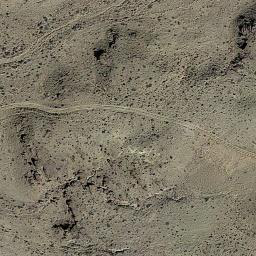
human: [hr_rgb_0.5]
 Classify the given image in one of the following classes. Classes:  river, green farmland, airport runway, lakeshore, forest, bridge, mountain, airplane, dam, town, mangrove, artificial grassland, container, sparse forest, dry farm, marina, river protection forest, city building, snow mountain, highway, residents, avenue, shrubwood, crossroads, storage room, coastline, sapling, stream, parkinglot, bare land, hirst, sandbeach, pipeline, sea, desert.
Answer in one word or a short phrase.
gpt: bare land